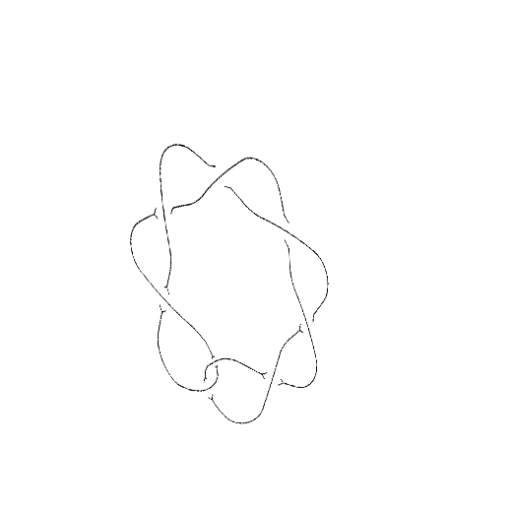
Crossing number: 8